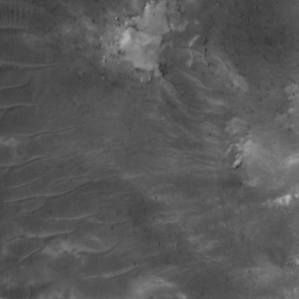
Label: non_frost